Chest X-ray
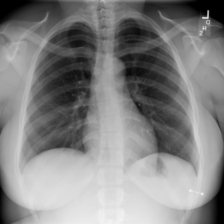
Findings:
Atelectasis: negative
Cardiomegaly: negative
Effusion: negative
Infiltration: negative
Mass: negative
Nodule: negative
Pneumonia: negative
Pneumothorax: negative
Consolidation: negative
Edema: negative
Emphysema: negative
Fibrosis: negative
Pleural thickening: negative
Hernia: negative